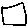
Label: square